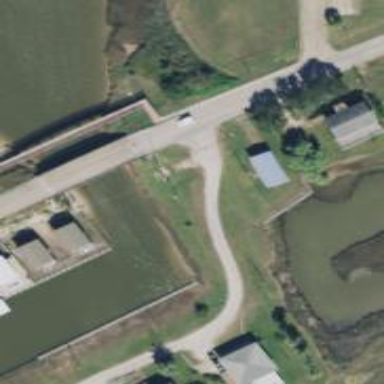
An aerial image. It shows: Tertiary road crossing low water bridge.